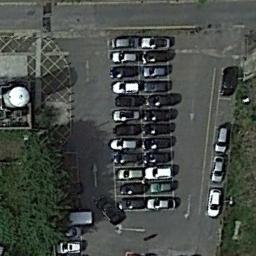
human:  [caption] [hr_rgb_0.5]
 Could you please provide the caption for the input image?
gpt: The parking lot is next to the grass .

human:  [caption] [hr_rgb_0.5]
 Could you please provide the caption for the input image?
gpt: The parking lot with some parked cars is surrounded by green belts  .

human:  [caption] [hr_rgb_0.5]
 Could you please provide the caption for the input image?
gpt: There are numerous trees beside the parking lot .

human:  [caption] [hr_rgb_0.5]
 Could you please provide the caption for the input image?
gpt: The parking area was full of two rows of cars, And several cars were parked on the side of the road .

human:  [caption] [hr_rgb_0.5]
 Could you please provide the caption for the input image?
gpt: There are some green trees beside the parking lot .